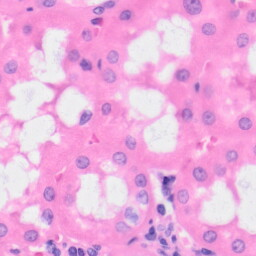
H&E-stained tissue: Kidney